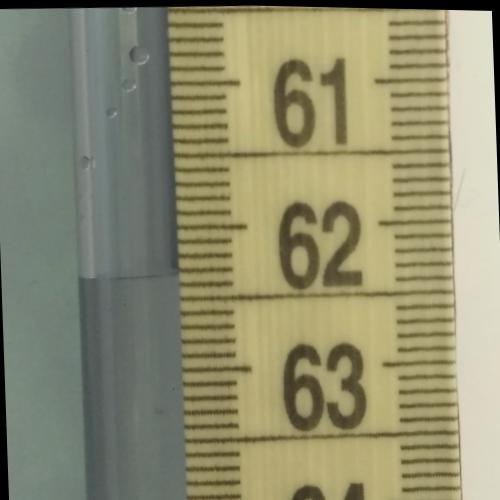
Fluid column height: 62.3 cm